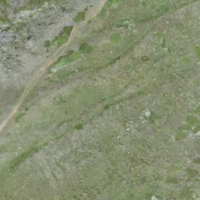
EUNIS habitat code: 26
Species observed at this site:
Silene acaulis
Aster alpinus